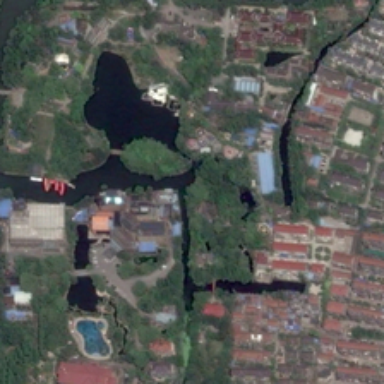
A lot of trees are planted in the park .